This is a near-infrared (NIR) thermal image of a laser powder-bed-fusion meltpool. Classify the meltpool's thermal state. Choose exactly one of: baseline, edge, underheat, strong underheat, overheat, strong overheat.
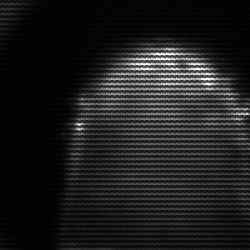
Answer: edge